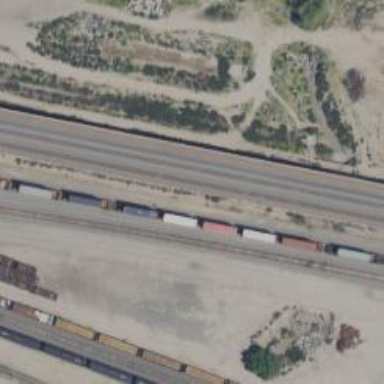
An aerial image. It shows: Abandoned railway.